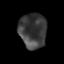
Tissue: prostate
Cell type: T cells
Senescence score: 0.3226
Nuclear area (px): 943
Mean DAPI intensity: 60.405